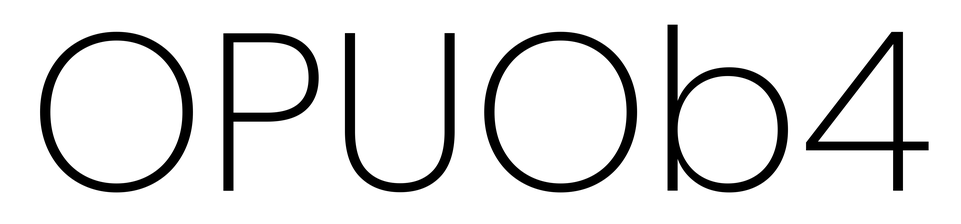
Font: Poppins-ExtraLight